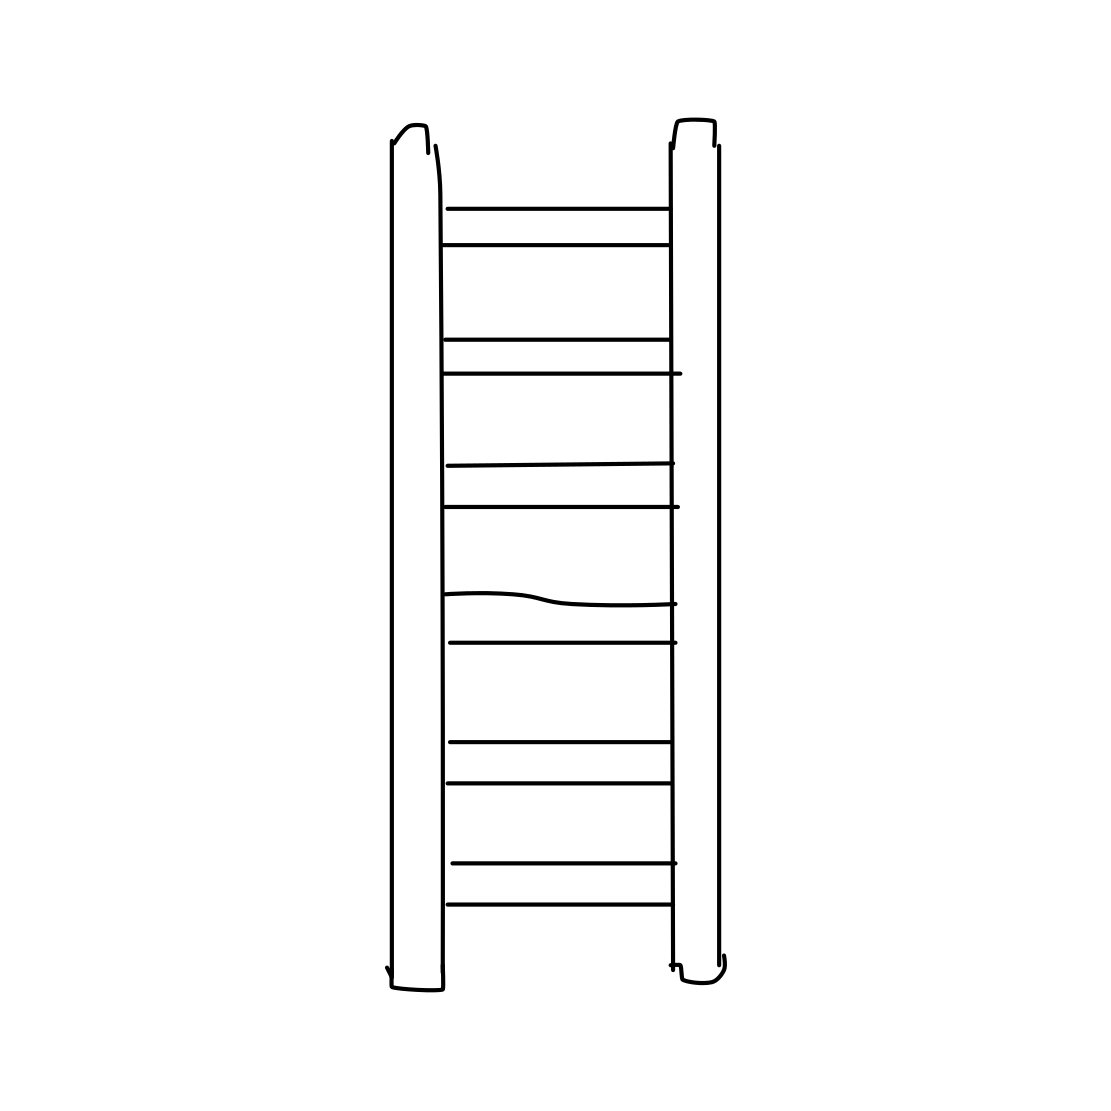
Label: ladder